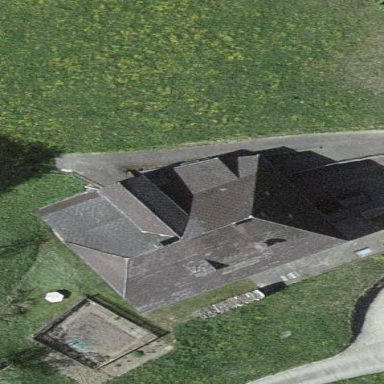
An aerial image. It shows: Farm building.